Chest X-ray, PA view. Patient: 26 years old, sex F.
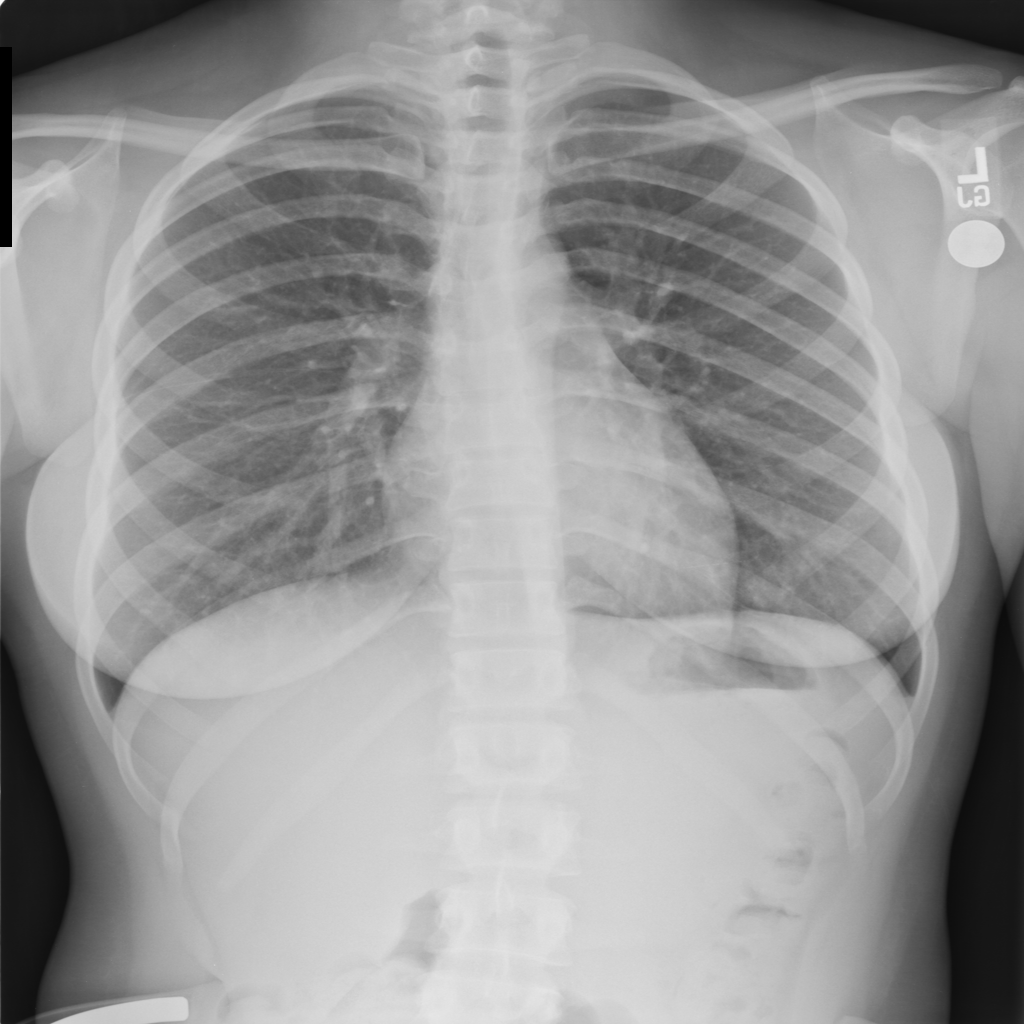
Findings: No Finding